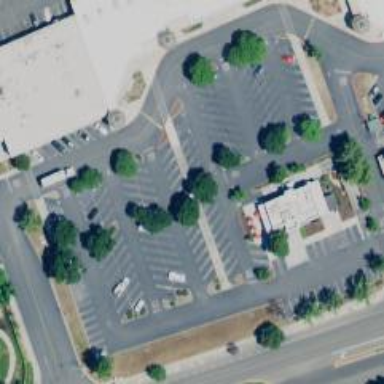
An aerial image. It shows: Parking area.